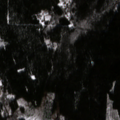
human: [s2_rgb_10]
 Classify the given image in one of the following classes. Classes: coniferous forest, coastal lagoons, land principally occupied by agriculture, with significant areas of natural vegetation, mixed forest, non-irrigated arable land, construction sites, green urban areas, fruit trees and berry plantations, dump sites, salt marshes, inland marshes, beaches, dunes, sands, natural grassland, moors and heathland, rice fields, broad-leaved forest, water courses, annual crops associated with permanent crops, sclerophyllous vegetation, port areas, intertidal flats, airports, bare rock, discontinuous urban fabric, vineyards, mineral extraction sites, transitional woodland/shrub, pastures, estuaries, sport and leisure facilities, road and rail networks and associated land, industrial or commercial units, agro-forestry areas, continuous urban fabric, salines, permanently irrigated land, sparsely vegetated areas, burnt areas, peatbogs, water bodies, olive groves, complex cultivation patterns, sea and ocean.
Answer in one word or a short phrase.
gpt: coniferous forest, mixed forest, transitional woodland/shrub